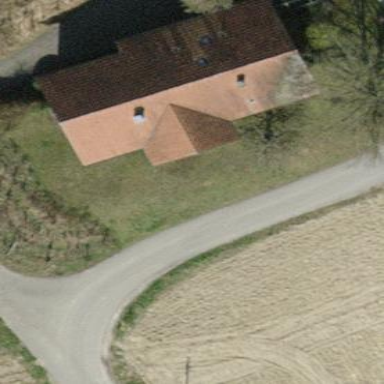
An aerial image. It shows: Gabled roof on farm auxiliary building.